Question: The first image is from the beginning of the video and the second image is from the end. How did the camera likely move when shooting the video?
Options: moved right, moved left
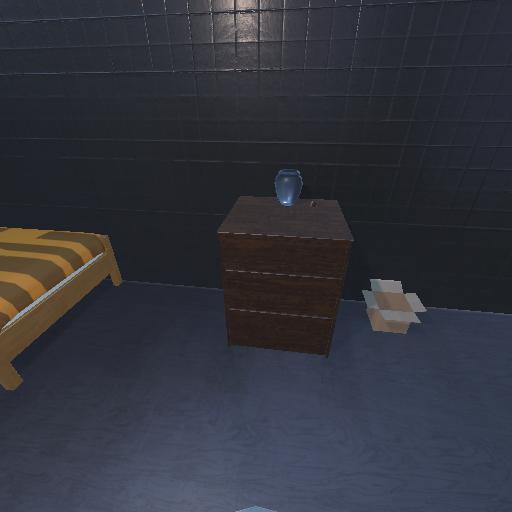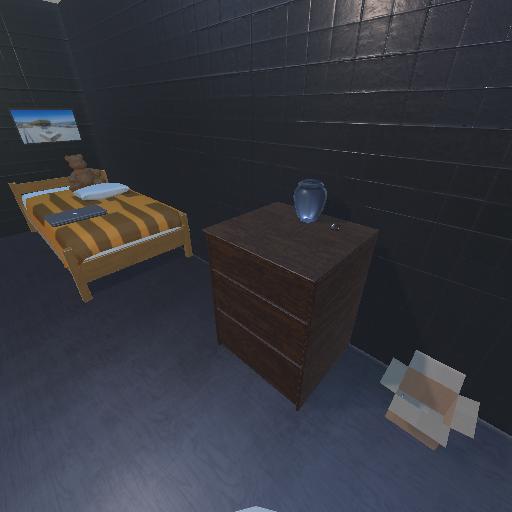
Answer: moved right